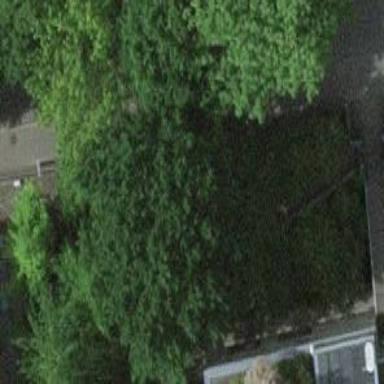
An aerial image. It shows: Garden with deciduous broadleaved trees.